Aerial crown-view tile of a tropical tree (Barro Colorado Island, Panama), acquired 20250414:
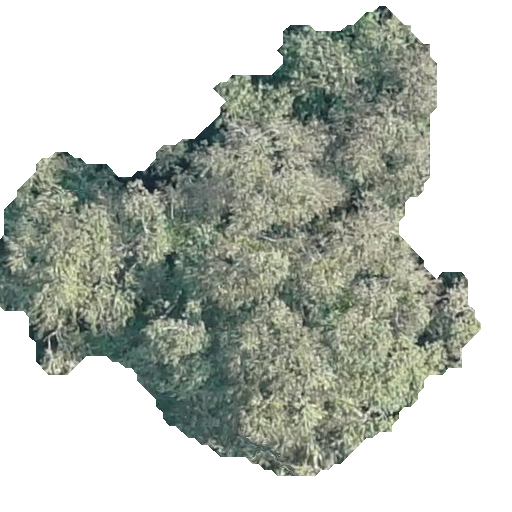
Species: Luehea seemannii
GBIF accepted scientific name: Luehea seemannii
Crown area: 200.181 m²